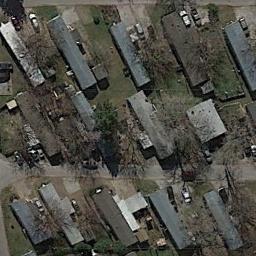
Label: mobile_home_park